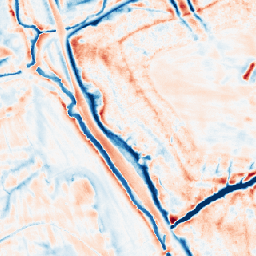
Category: edge_preserving
Decomposition family: bilateral
Decomposition parameters: d: 21
sigma_color: 25
sigma_space: 75
Upsampling method: nearest
Upsampling parameters: scale: 8
Upsampling scale: 8